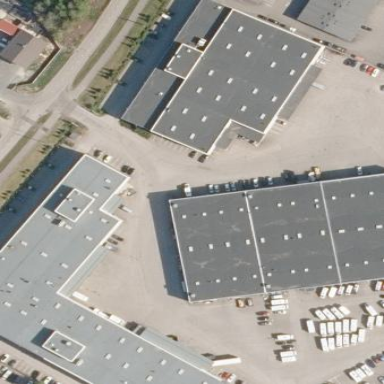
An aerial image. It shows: Industrial building.